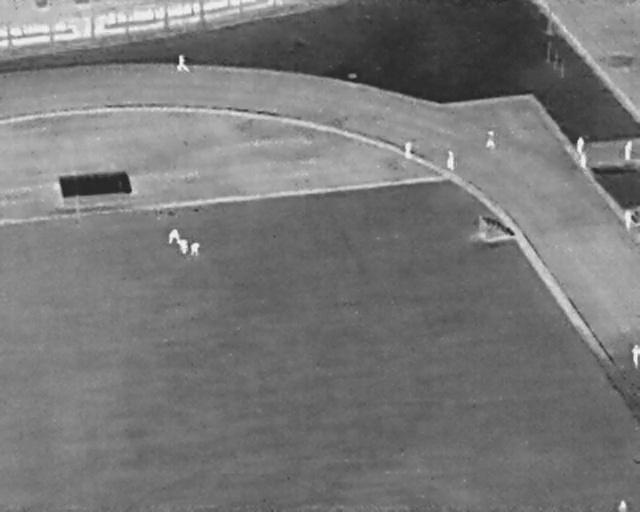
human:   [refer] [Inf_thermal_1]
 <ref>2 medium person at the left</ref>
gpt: <box>[[25, 45, 28, 47, 2], [27, 47, 29, 49, 2]]</box>